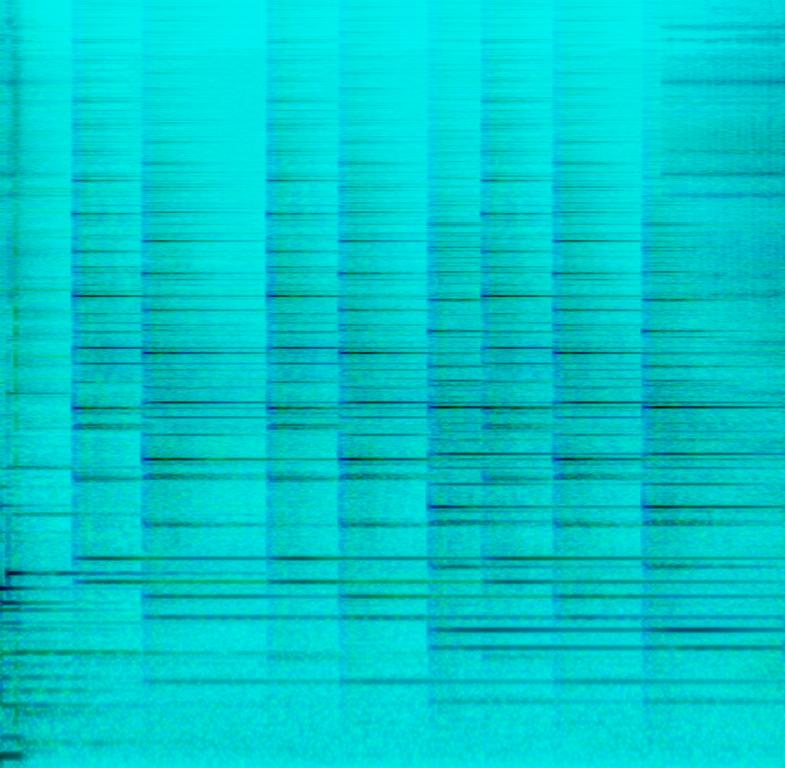
A female singer sings this animated melody. The song is medium tempo with church bells playing percussively, shakers percussion, walking bass line, steady drumming rhythm and keyboard harmony, the song is romantic and eclectic in nature. The song is an animated movie soundtrack.